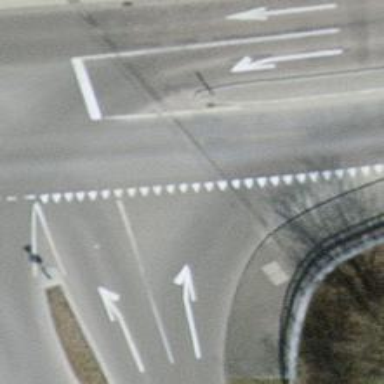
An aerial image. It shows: Secondary road with asphalt surface and embankment.